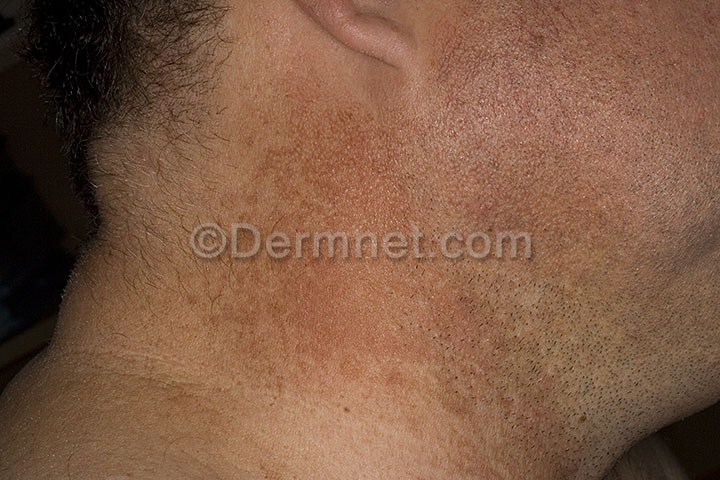
Disease: Light Diseases and Disorders of Pigmentation